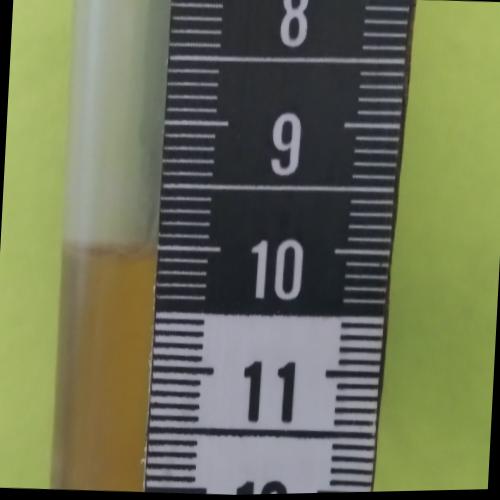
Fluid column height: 10.0 cm